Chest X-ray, AP view. Patient: 49 years old, sex F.
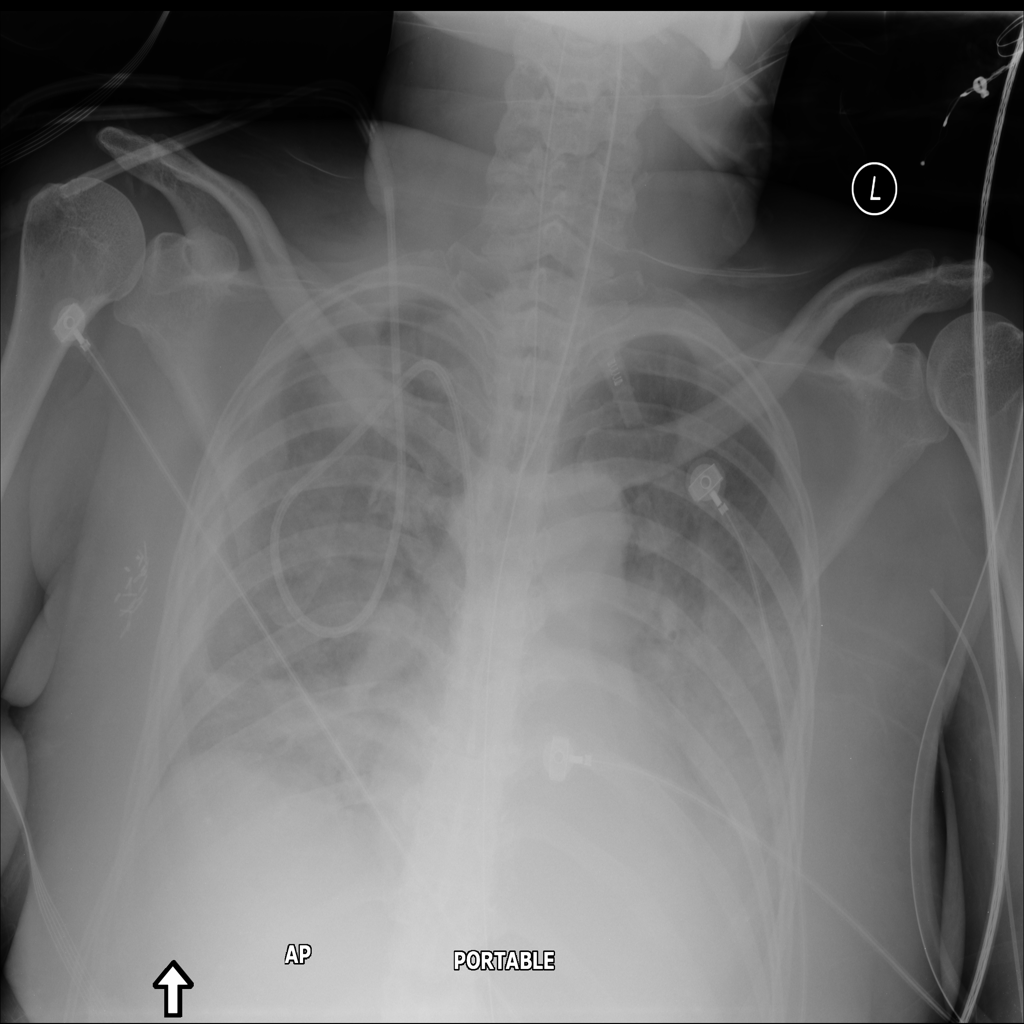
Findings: Atelectasis, Effusion, Infiltration